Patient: sex M, age 65
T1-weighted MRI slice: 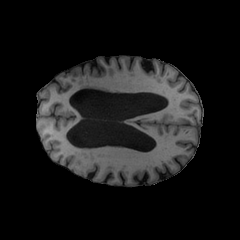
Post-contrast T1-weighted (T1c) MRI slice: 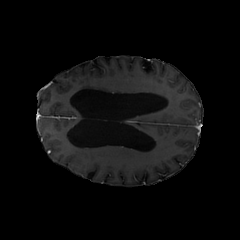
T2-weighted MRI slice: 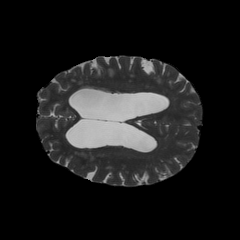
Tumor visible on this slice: no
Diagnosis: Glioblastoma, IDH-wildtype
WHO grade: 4